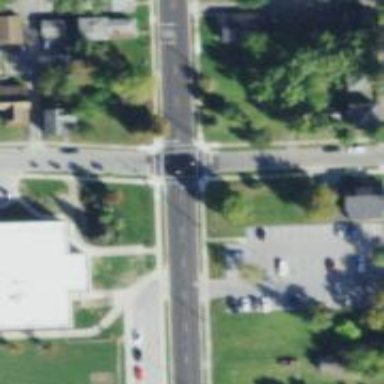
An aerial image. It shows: Crossing road.